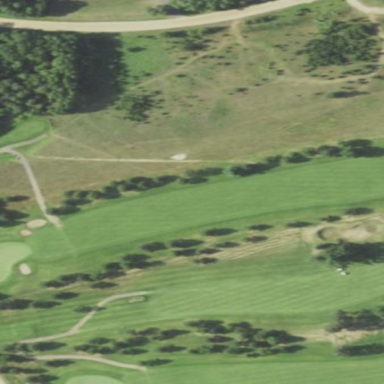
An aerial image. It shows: Golf fairway surrounded by grass.